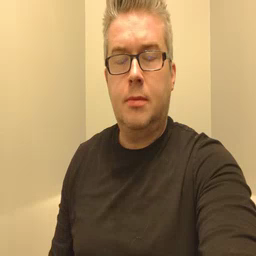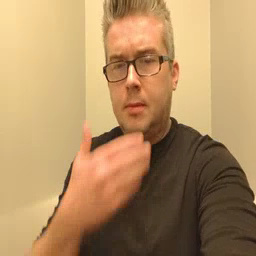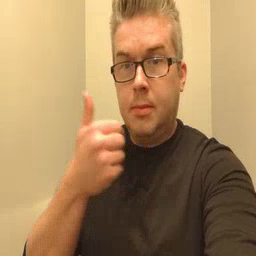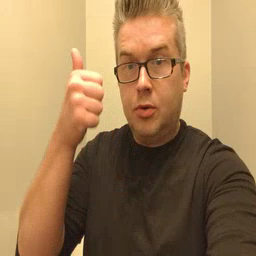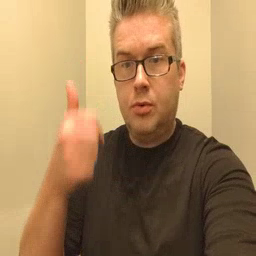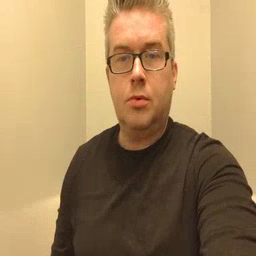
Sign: better